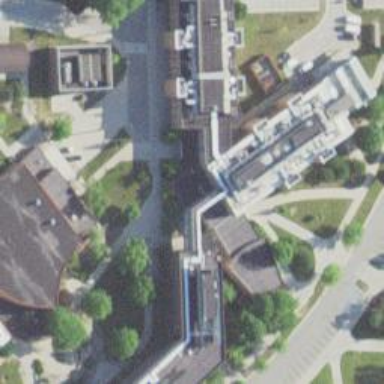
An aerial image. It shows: University building.